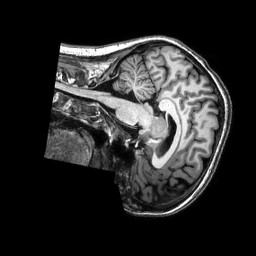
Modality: T1w
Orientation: sagittal
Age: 25
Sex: female
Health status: healthy
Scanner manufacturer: philips
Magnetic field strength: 3 T
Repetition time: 0.009 s
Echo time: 0.003996 s